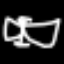
Label: angel